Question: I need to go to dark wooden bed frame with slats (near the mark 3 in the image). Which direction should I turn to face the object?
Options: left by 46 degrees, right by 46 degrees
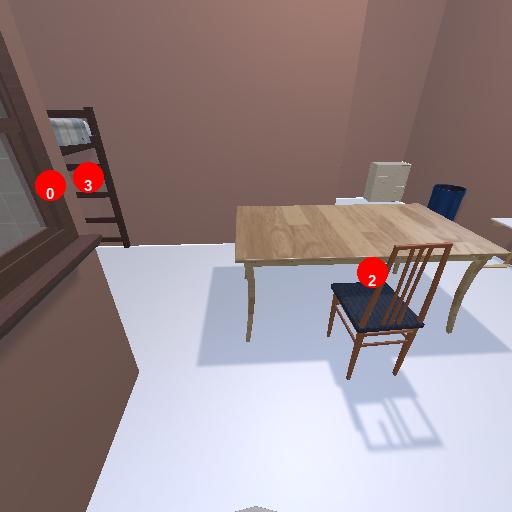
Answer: left by 46 degrees